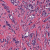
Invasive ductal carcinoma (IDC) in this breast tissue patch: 1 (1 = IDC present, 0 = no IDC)